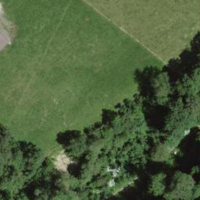
EUNIS habitat code: 41
Species observed at this site:
Filipendula ulmaria